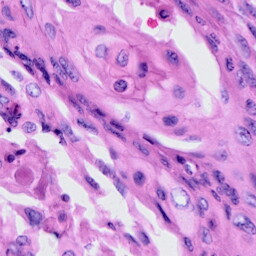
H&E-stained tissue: Cervix